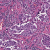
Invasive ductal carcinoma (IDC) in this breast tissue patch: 0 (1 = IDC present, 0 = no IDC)